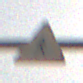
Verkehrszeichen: FussgaengerLinks
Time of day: MorningAfternoon
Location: Outdoor (Nature)
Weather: PartlyCloudy
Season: Winter
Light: Natural